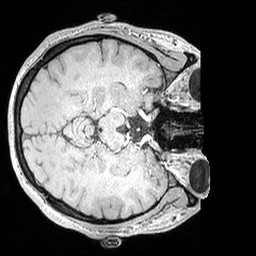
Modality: MP2RAGE
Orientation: axial
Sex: female
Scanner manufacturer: siemens
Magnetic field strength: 3 T
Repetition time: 5 s
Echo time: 0.00292 s